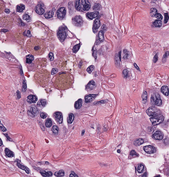
Tumor epithelial tissue: yes
Tumor-associated stroma tissue: yes
Normal tissue: no